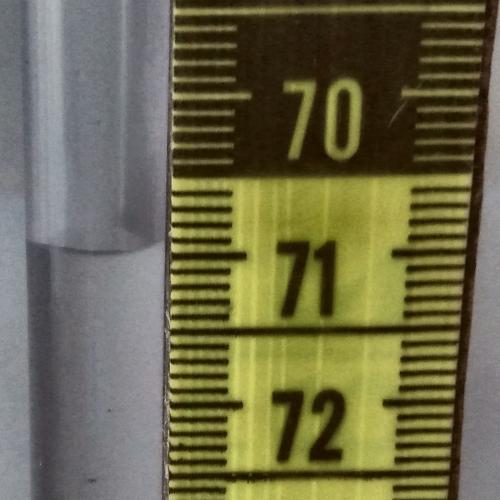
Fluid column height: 70.9 cm